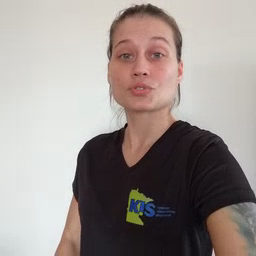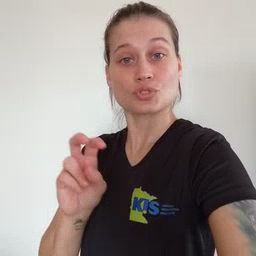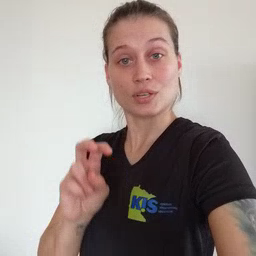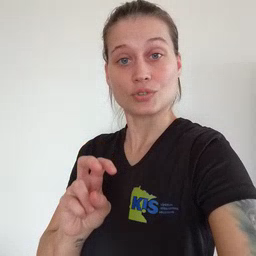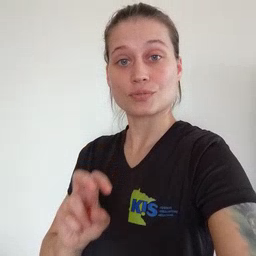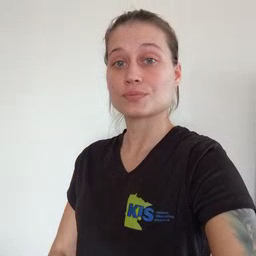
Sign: chair